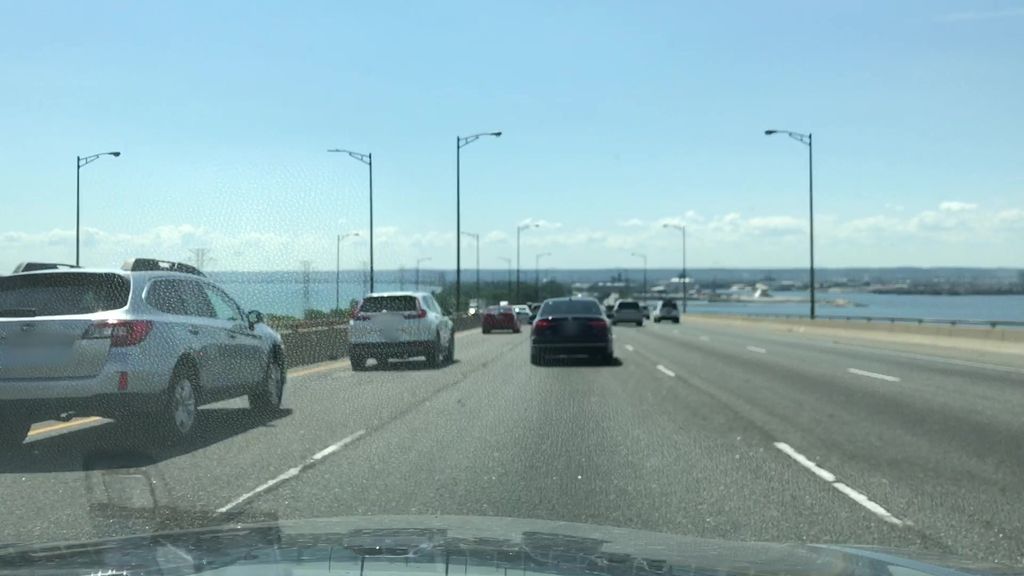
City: hamilton